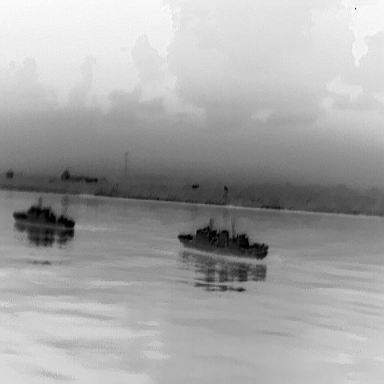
There are two warships in the infrared image.